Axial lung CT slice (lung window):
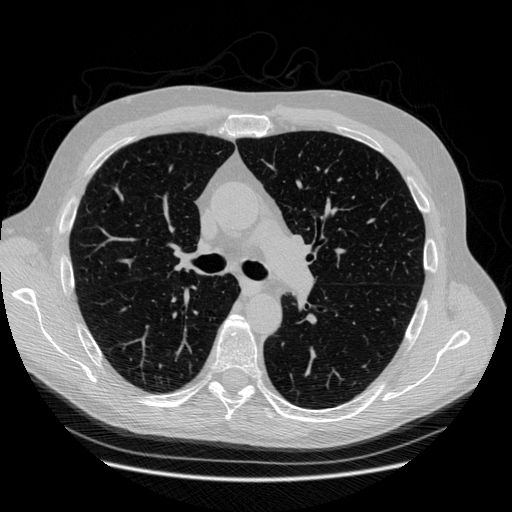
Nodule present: no